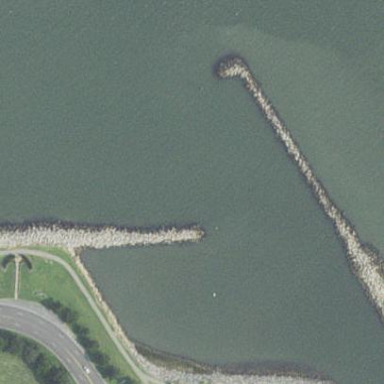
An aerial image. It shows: Breakwater structure.